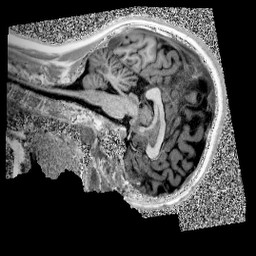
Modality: UNIT1
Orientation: sagittal
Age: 12
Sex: female
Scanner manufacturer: siemens
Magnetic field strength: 3 T
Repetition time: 4 s
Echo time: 0.00299 s